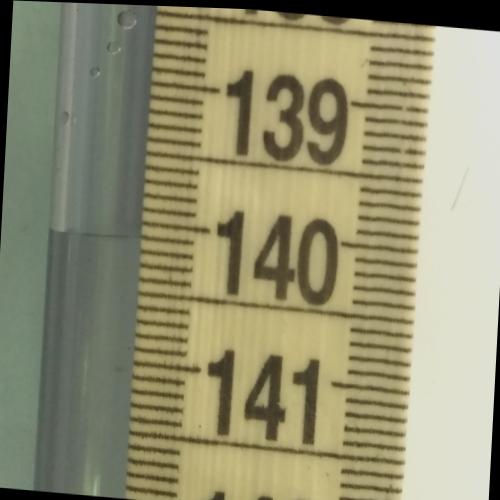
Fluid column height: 140.1 cm